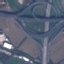
Label: Highway